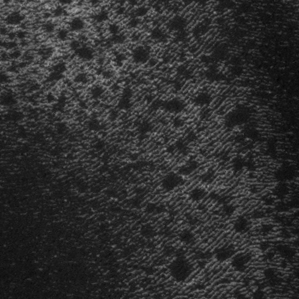
Label: frost